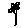
Label: flower